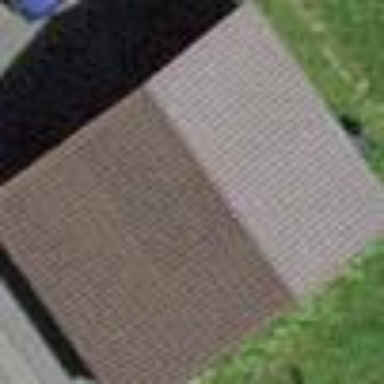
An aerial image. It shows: Garage building.